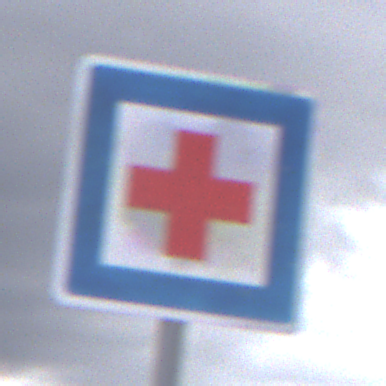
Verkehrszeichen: ErsteHilfe
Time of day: MorningAfternoon
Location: Outdoor (Suburban)
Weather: PartlyCloudy
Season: NotSpecified
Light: Natural